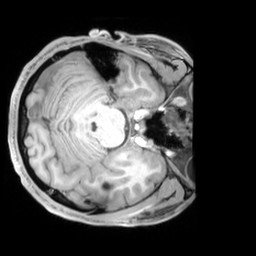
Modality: T1w
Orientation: axial
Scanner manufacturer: siemens
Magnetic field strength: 3 T
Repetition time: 2.3 s
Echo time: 0.00226 s